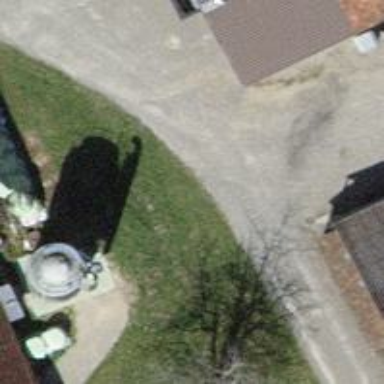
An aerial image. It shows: Driveway.